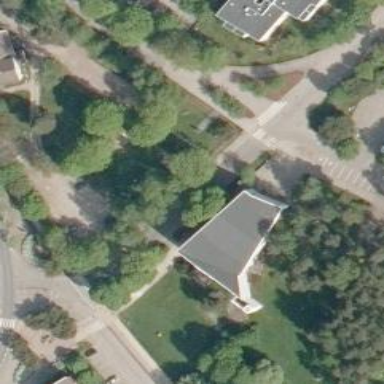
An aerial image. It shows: Historical war memorial.